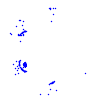
Particle: electron